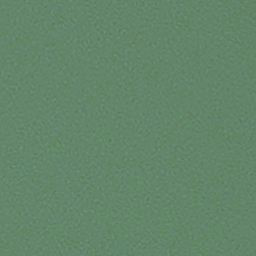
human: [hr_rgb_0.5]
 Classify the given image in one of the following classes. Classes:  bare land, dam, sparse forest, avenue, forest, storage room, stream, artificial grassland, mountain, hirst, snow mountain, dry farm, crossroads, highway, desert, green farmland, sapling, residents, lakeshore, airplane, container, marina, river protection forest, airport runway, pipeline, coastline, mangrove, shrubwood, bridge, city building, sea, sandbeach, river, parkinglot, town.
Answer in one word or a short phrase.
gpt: sea